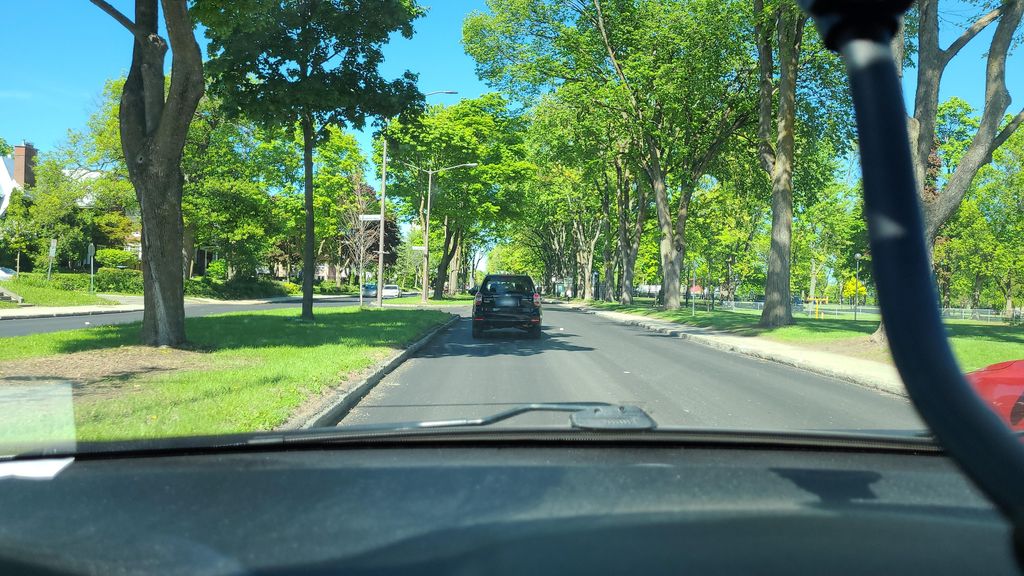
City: quebec_city